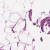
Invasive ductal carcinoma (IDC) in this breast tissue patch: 0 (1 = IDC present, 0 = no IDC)